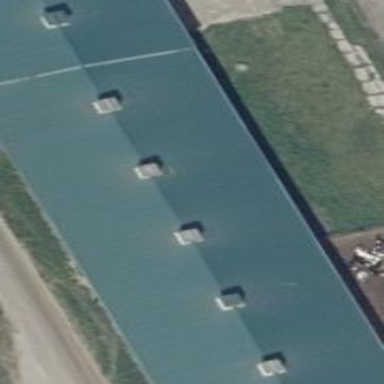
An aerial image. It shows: Gabled grey roof on farm auxiliary building. The roof is oriented along the length of the structure.